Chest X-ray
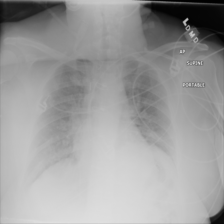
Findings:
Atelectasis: negative
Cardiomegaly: negative
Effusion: negative
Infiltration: negative
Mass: negative
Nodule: negative
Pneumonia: negative
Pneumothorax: negative
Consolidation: negative
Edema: negative
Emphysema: negative
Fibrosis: negative
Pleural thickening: negative
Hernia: negative